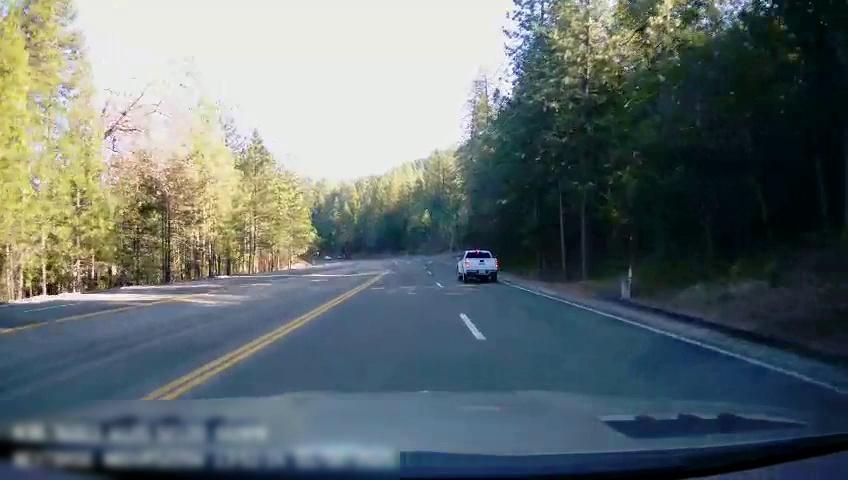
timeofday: Day
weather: Sunny
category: Drivable Space
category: Vehicles | Truck
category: Lanes | Current Lane
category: Lanes | Alternate Lane
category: Lanes | Current Lane
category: Lanes | Alternate Lane
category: Lanes | Opposite Lane
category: Lanes | Opposite Lane
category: Lanes | Opposite Lane